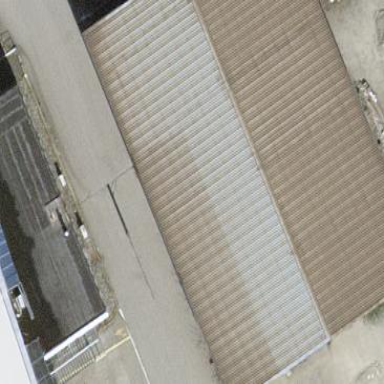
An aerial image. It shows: Industrial building.